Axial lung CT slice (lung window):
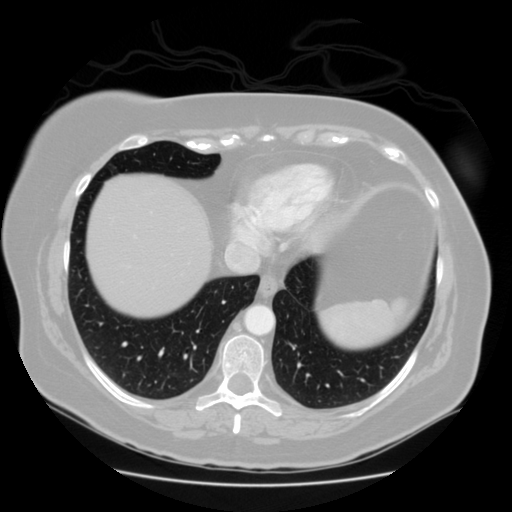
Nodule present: no